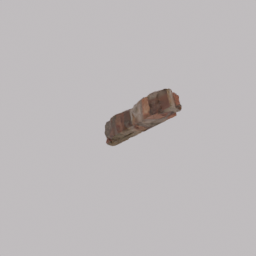
Label: architecture